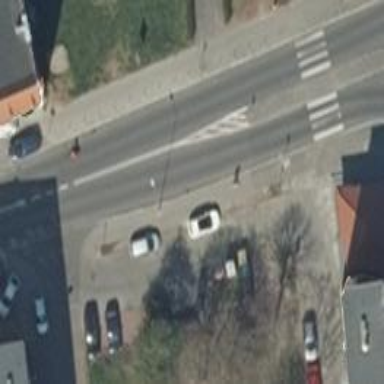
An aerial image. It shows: Residential road with asphalt surface. It includes shared lane for cyclists.